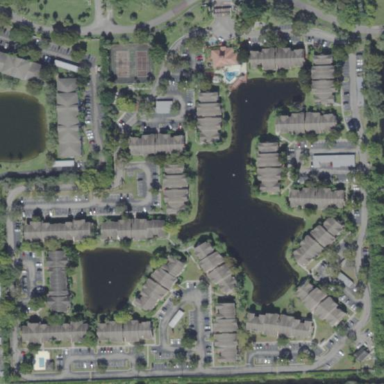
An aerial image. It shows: Residential area consisting of condominiums.